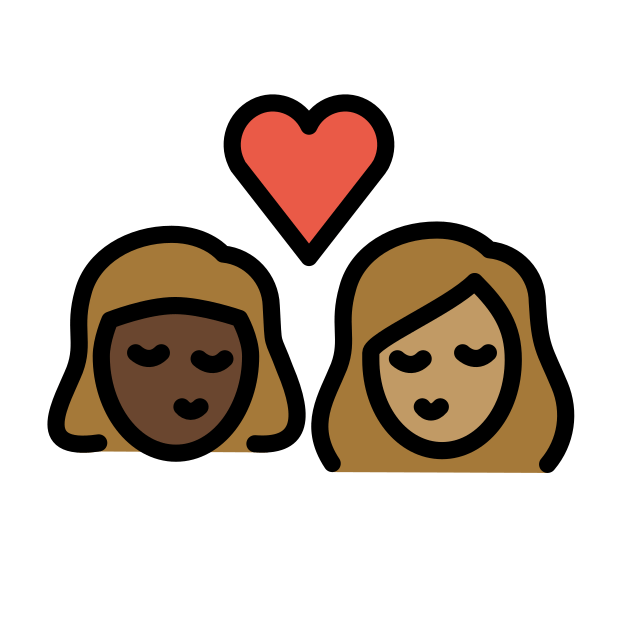
kiss: woman, woman, dark skin tone, medium skin tone